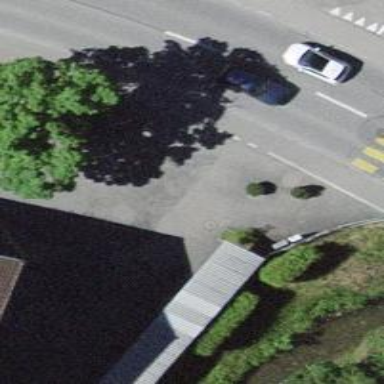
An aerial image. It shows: Bollard.